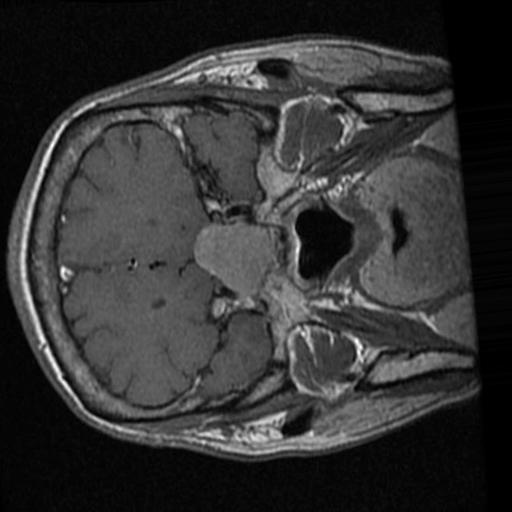
Label: brain_tumor